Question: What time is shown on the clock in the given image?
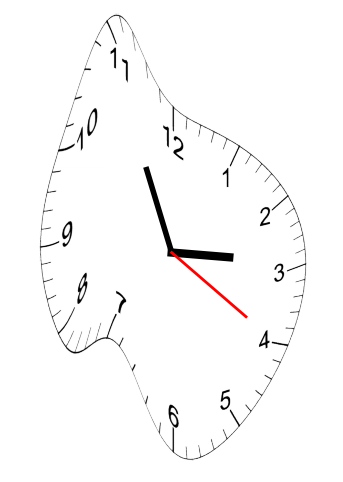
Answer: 02:55:20